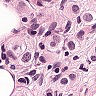
Metastatic tissue present: yes